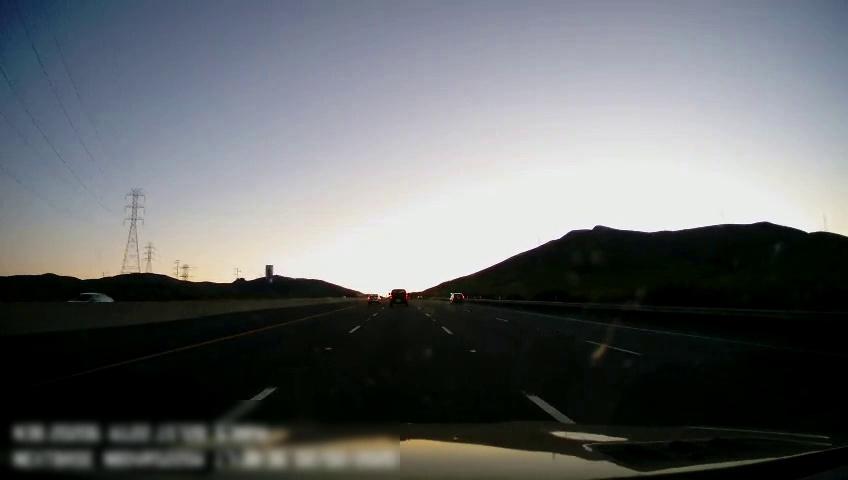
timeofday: Day
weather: Sunny
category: Drivable Space
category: Vehicles | Car
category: Vehicles | SUV
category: Vehicles | Car
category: Vehicles | Car
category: Lanes | Alternate Lane
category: Lanes | Current Lane
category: Lanes | Current Lane
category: Lanes | Alternate Lane
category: Lanes | Alternate Lane